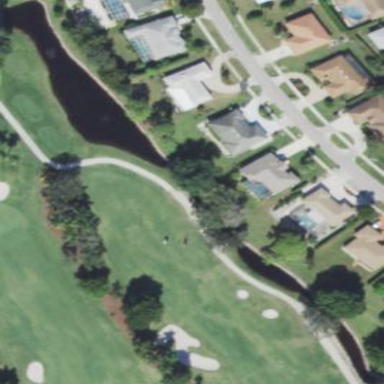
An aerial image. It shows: Water hazard on golf course. The hazard is natural water feature.